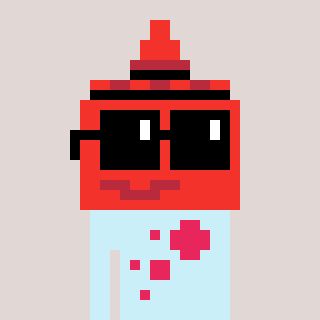
a pixel art character with square black sunglasses, a ketchup-shaped head and a cold-colored body on a warm background